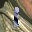
Label: 1